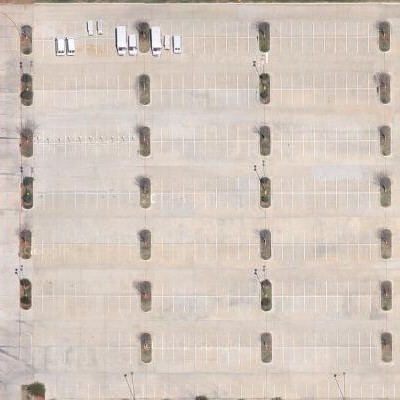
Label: gParking